Question: I have below code which is based upon my earlier <URL> and there is no background?
'''
library(raster)
r1 <- brick(system.file("external/rlogo.grd", package="raster"))
r1
x <- crop(r1, extent(0,ncol(r1),0,nrow(r1)))
plotRGB(x)
x1 <- 0:ncol(x)
y1 <- 0:nrow(x)
z <- matrix(1, nrow=length(x1), ncol=length(y1))
col.mat <- t(apply(matrix(rgb(getValues(x)/255), nrow=nrow(x), byrow=TRUE), 2, rev))
# Rotate 45 degrees
persp(x1, y1, z, zlim=c(0,2), theta = 20, phi = 90,
col = col.mat, scale=FALSE, border=NA, box=FALSE)
png("SaveThisPlot.png")
persp(x1, y1, z, zlim=c(0,2), theta = 20, phi = 90,
col = col.mat, scale=FALSE, border=NA, box=FALSE)
dev.off()
'''

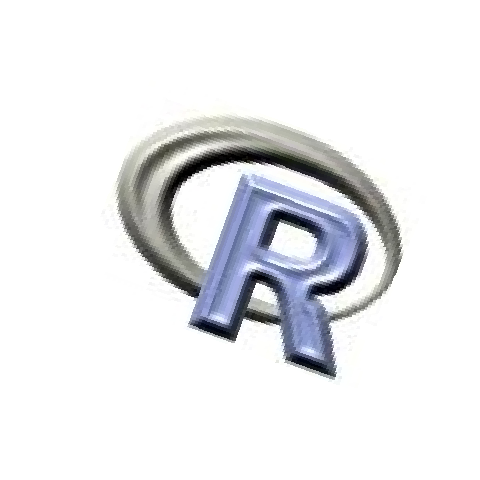
Answer: You can use a transparent background, but rotating the plot will require re-sizing.
When you save your plot you can set 'png("SaveThisPlot.png", bg="transparent")' to prevent a background from showing. Try:
'''
png("SaveThisPlot.png", width=101 height=77, units="px", pointsize=1, bg="transparent")
'''
Notice if you try to do this with a rotated version of the logo, the logo is re-sized to fit within the 101 x 77 pixel png. If you want to rotate it and maintain the logo size, you'll have to resize the png, ass @RomanLustrik mentioned in his comment. Re-sizing, if that is an option for you, is just a matter of trigonometry to find the appropriate height and width parameters.
You can try setting new heights and widths to save the png using some trigonometry. Here is an example with 35 degrees of rotation:
'''
# hypotenuse
hypot <- sqrt((nrow(x)/2)^2 + (ncol(x)/2)^2)
# angle
angle <- asin((nrow(x)/2)/ hypot)/(pi/180)
width <- 2 * max(abs(hypot * cos((angle + 35) * pi/180)),
abs(hypot * cos((- angle + 35) * pi/180)))
height <- 2 * max(abs(hypot * sin((angle + 35) * pi/180)),
abs(hypot * sin((- angle + 35) * pi/180)))
png("SaveThisPlot.png", height=height, width=width, units="px", pointsize=1,
bg="transparent")
par(mar=c(0,0,0,0), xaxs = "i", yaxs = "i")
persp(x1, y1, z, zlim=c(0,2), theta = 35, phi = 90,
col = col.mat, scale=FALSE, border=NA, box=FALSE)
dev.off()
'''

The overall image will be not be 77 x 101 pixels, but the logo itself should be the same size, though a bit rugged. For a smoother image, see the 'rgl' answer below, but note that a transparent background isn't available for 'rgl'
### Alternative approach using the rgl package:
A different approach to producing the image might be better if the end goal is to maintain the size and smoothness of the image. You can try the 'rgl' (R-to-OpenGL) package and the 'persp3d' function, where you can rotate the plot within its window without re-sizing the window or altering the proportions of the logo. You can mostly use what you've already got, but the color matrix needs to be modified to work with 'persp3d':
'''
col.mat2 <- cbind(rbind(1, col.mat), 1)
'''
Then, set the scene, call 'persp3d', rotate it, and save.
'''
open3d()
rgl.pop("lights")
light3d(specular="black") # to reduce reflection
persp3d(x1,y1,z, col=col.mat2, ylab="", xlab="", zlab="",
axes=FALSE, smooth=FALSE, aspect="iso")
# Rotate it by defining the userMatrix, then save
par3d(userMatrix = rotationMatrix(0*pi/180, 0, 0, 1))
rgl.snapshot("Rlogo_0.png") # to save
par3d(userMatrix = rotationMatrix(45*pi/180, 0, 0, 1))
rgl.snapshot("Rlogo_45.png")
par3d(userMatrix = rotationMatrix(135*pi/180, 0, 0, 1))
rgl.snapshot("Rlogo_135.png")
'''

To force this image into a smaller window, you can manipulate the size of the rgl display window and the amount of background using a combination of the 'windowRect' and 'zoom' parameters (<URL>. However, a transparent background isn't an option with 'rgl' currently.
'''
open3d()
bg3d(color="#FF00FF") # pink background (some color not in the actual image)
rgl.pop("lights")
light3d(specular="black")
persp3d(x1,y1,z, col=col.mat2, axes=FALSE,
ylab="", xlab="", zlab="", smooth=FALSE, aspect="iso")
rgl.viewpoint(zoom=0.52)
par3d(userMatrix = rotationMatrix(0*pi/180, 0, 0, 1), windowRect=c(0,0, 101, 77))
rgl.snapshot("Rlogo_77h124w.png")
par3d(userMatrix = rotationMatrix(45*pi/180, 0, 0, 1), windowRect=c(0,0, 101, 77))
rgl.snapshot("Rlogo45_77h124w.png")
'''
I wasn't able to make the window any less than 124 pixels wide. It seems there is a minimum width of 124 pixels to an rgl window on my computer, as I can't make the window any smaller (i.e. can't collapse the minimize, restore, and close buttons on top of the window).

To get a transparent background, you could import these saved pngs, and assign alpha values of 1 to the background color ("#FF69B4"):
'''
library(png)
add.alpha <- readPNG("Rlogo_77h124w.png") #Try a rotate version, too
library(abind)
add.alpha <- abind(add.alpha, matrix(1, nrow=nrow(add.alpha), ncol=ncol(add.alpha)))
add.alpha[,,4][which(rgb(add.alpha[,,1],add.alpha[,,2],add.alpha[,,3]) == "#FF00FF")] <- 0
writePNG(add.alpha, "Rlogo_77h124w_alpha.png")
'''
It turns out this method isn't perfect, and you may end up with a slight border on rotated images where the color isn't exactly "#FF00FF". You can address the border one way or another, if it is a problem for you, but it may not make a difference depending on the end goals. Try using 'add.alpha[,,4][which(add.alpha[,,1] > .9 & add.alpha[,,3] > .9 & add.alpha[,,2] < .85 )] <- 0' before 'writePNG'

If you don't want the image corners cut off like above, then use the trigonometry from earlier to help size the window properly within 'par3d':
'''
open3d(); bg3d(color="#FF69B4"); rgl.pop("lights"); light3d(specular="black")
persp3d(x1,y1,z, col=col.mat2, axes=FALSE,
ylab="", xlab="", zlab="", smooth=FALSE, aspect="iso")
view3d(zoom=.862)
par3d(userMatrix = rotationMatrix(-45*pi/180, 0, 0, 1), windowRect=c(0,0, width, height)) # width and height from trigonometry above
rgl.snapshot("Rlogo45_77h124w.png")
#library(png)
add.alpha <- readPNG("Rlogo45_77h124w.png") # Try "Rlogo_77h124w.png", too
#library(abind)
add.alpha <- abind(add.alpha, matrix(1, nrow=nrow(add.alpha), ncol=ncol(add.alpha)))
add.alpha[,,4][which(add.alpha[,,1] > .9 & add.alpha[,,3] > .9 & add.alpha[,,2] < .85 )] <- 0 # not a perfect solution
writePNG(add.alpha, "Rlogo45_77h124w_alpha.png")
'''